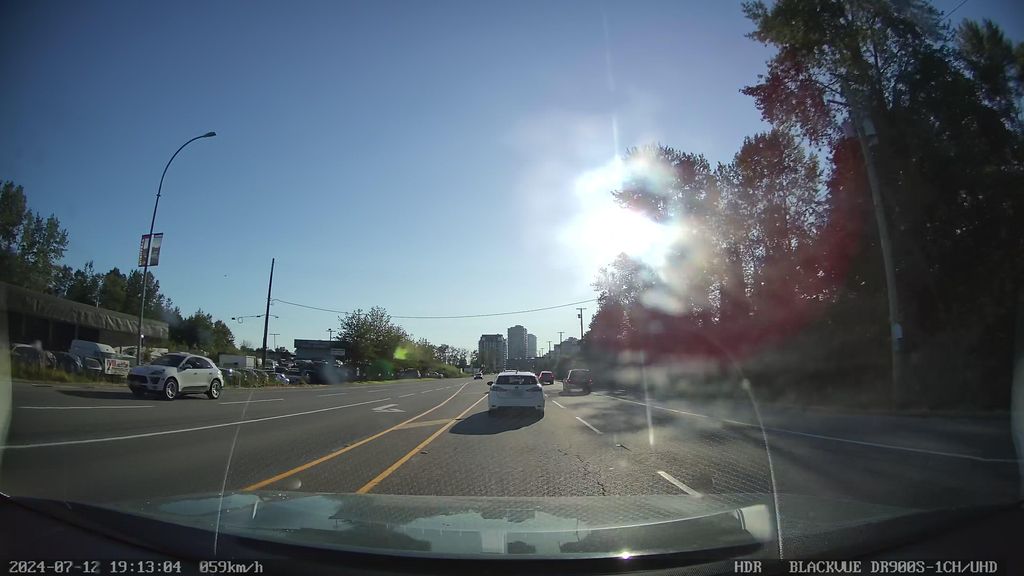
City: vancouver